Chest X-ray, PA view. Patient: 59 years old, sex M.
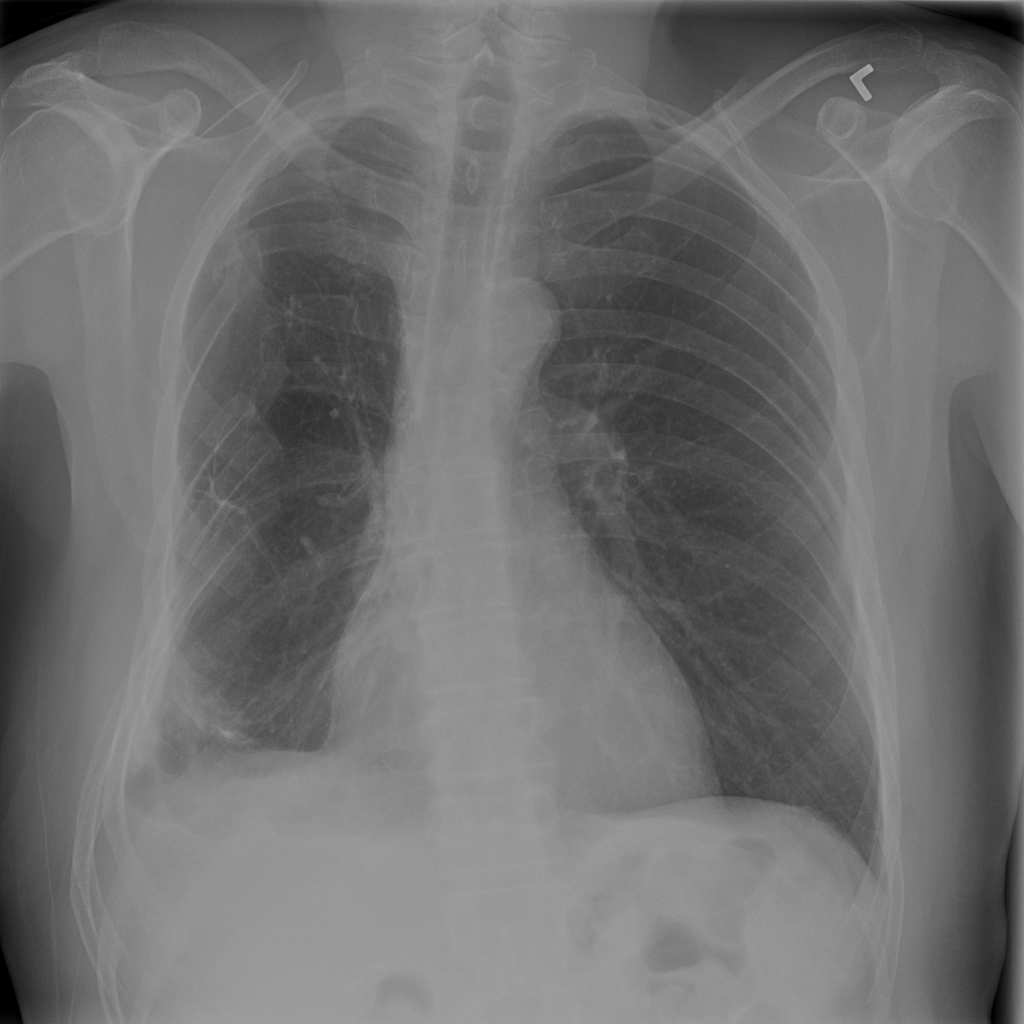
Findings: No Finding